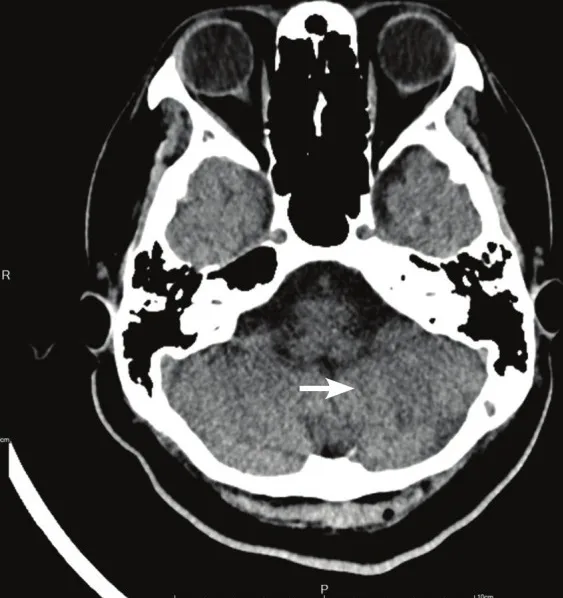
The initial hypodense lesion progressed to chronic encephalomalacia of the left cerebellum (white arrow).
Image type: radiology (ct)